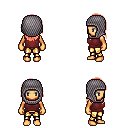
a pixel art fantasy rpg character, female body template, human, tanned skin, maroon sleeveless shirt, gold greaves, red long hairstyle, chain hood, four views (front, back, left, right), 2x2 character sprite sheet, small pixel art, hard edges, no anti-aliasing